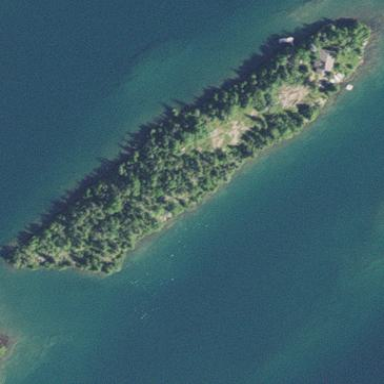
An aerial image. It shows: Islet.